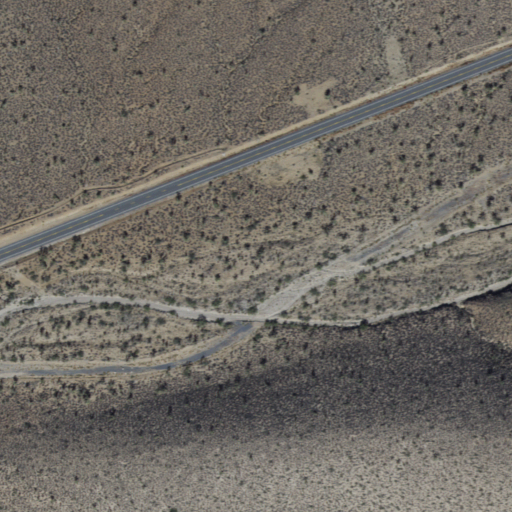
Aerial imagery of valley in Arizona named Grapevine Canyon containing only shrub